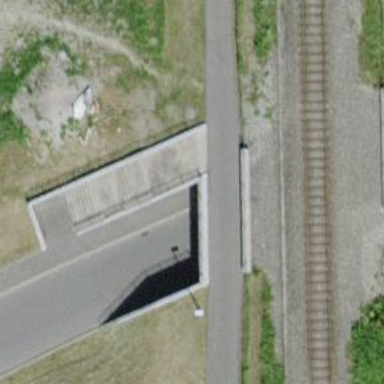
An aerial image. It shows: Cycleway bridge with asphalt surface.